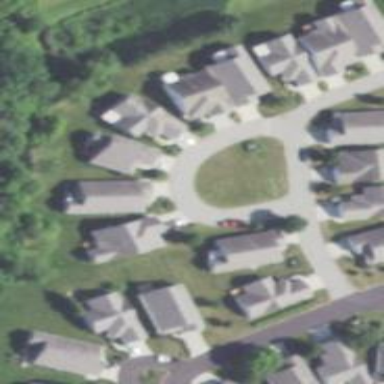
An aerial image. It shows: Neighborhood.